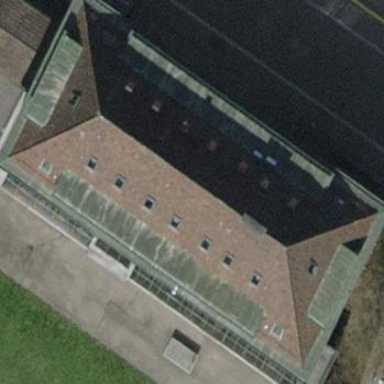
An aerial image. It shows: School building with hipped roof design.